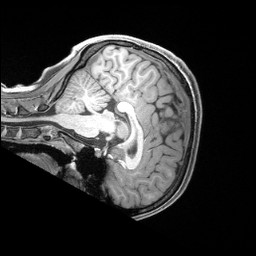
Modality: T1w
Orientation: sagittal
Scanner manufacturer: siemens
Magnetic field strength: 3 T
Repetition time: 2.4 s
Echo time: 0.00228 s